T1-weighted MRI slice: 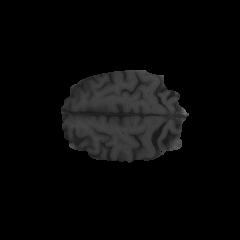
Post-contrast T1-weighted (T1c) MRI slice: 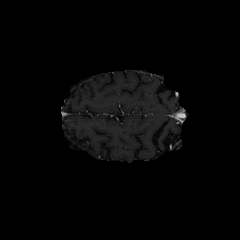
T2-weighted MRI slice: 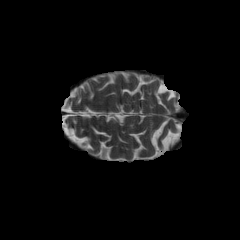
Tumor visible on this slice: no